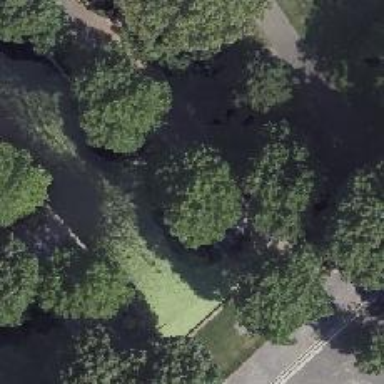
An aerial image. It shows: Broadleaved deciduous tree located in park.